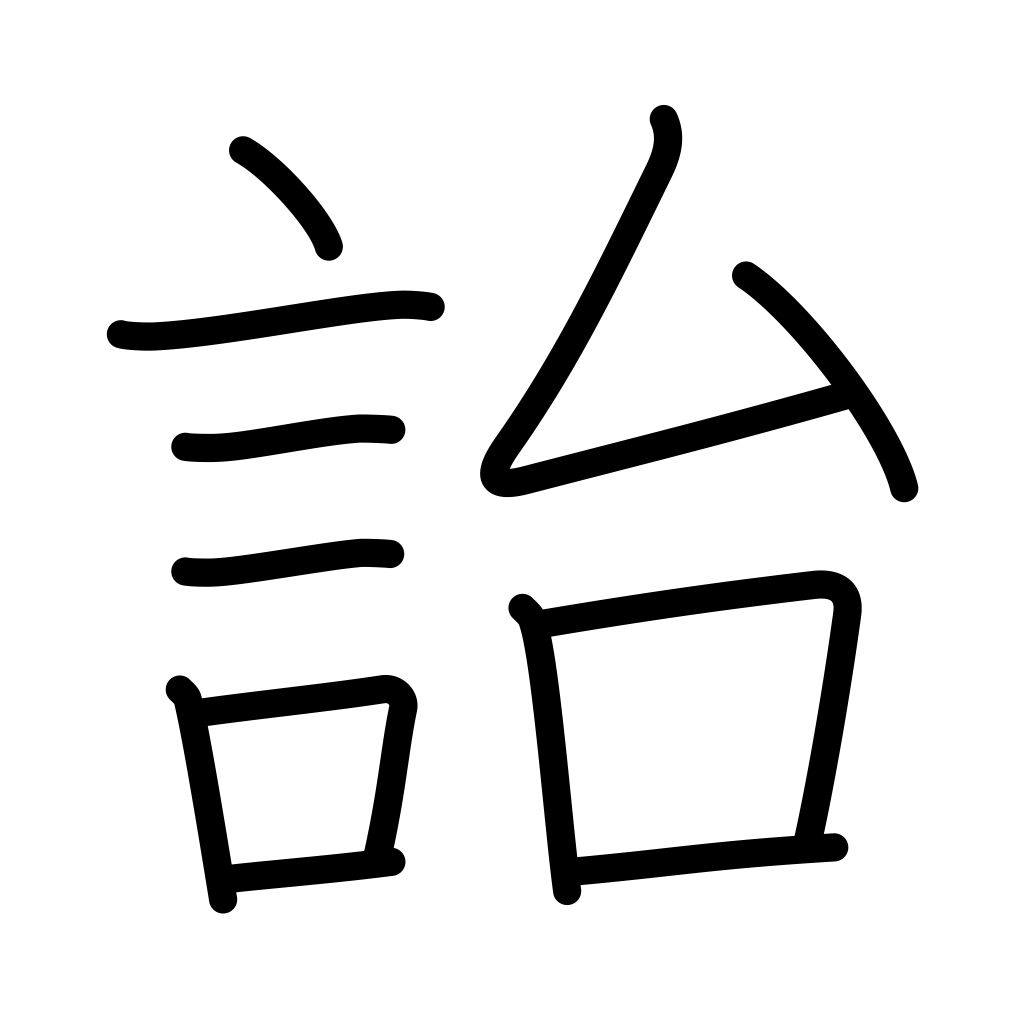
Meaning: deceive, cheat, give, leave behind